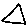
Label: triangle